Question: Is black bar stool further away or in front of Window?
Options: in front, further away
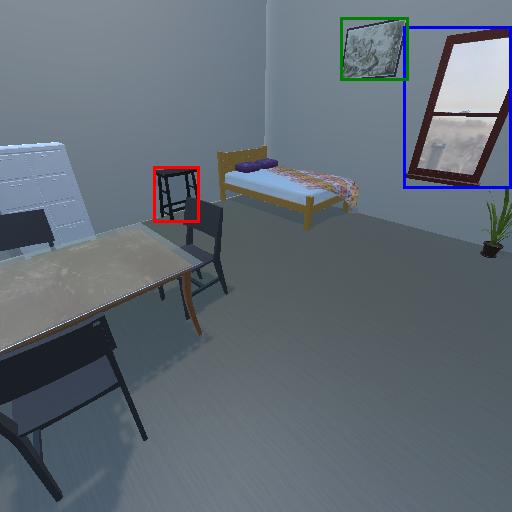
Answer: in front